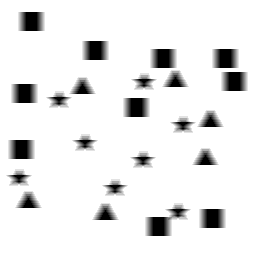
Squares: 10
Triangles: 6
Stars: 8
Total shapes: 24